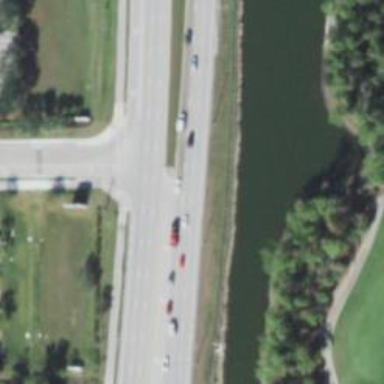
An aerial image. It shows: Primary link highway with asphalt surface.